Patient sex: M
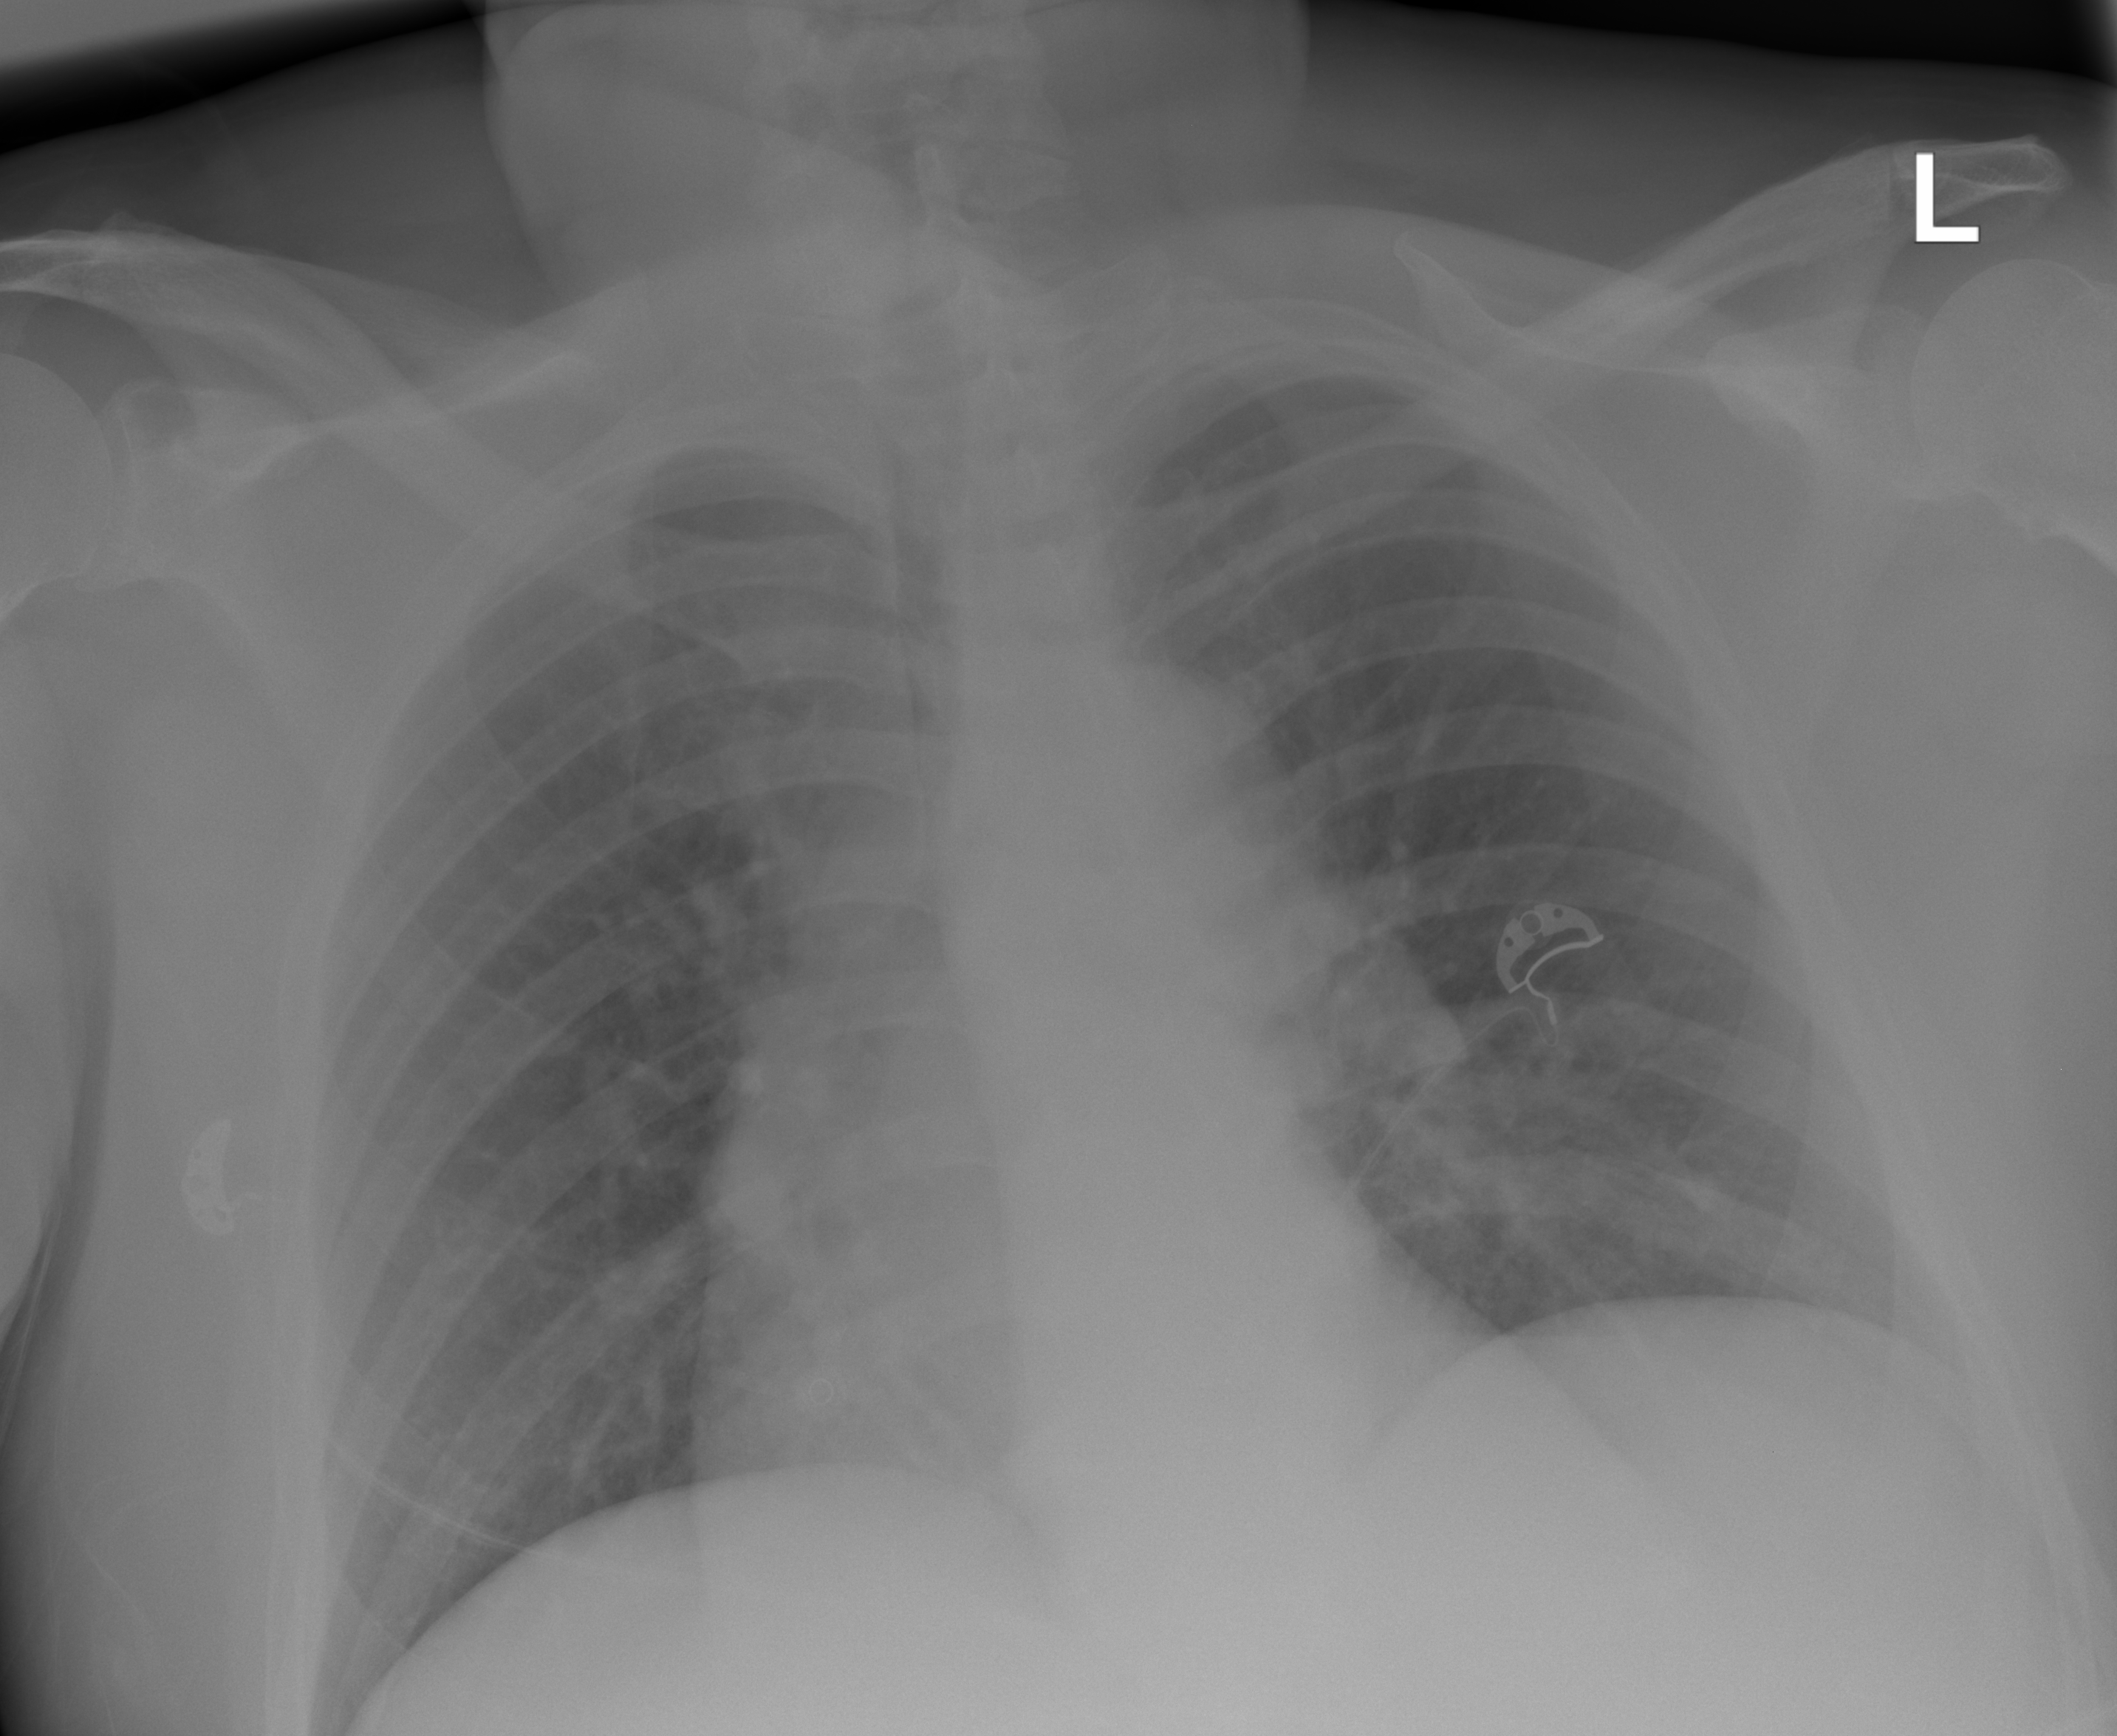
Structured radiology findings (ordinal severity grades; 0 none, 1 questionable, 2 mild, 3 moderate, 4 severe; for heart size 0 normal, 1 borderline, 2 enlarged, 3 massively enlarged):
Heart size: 1
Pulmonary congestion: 0
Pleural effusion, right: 0
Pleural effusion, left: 0
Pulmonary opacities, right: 0
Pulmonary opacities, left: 1
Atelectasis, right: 0
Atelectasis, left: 2